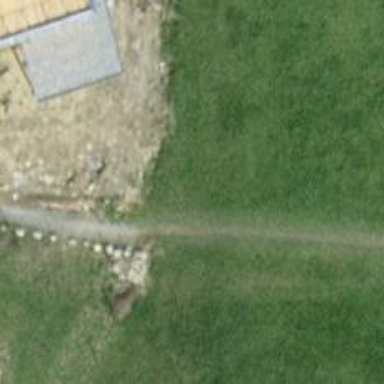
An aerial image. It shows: Path.